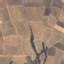
Land use / land cover: PermanentCrop